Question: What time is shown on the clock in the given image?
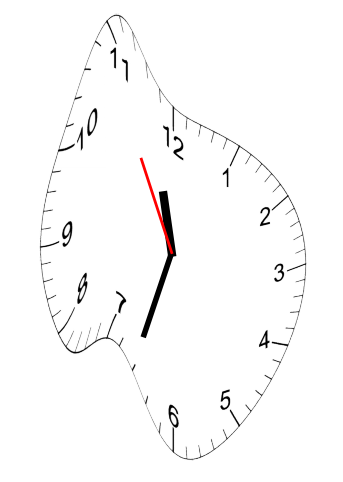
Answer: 11:32:55